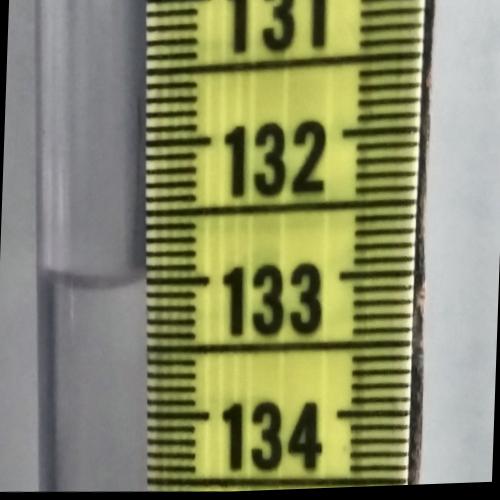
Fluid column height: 133.0 cm